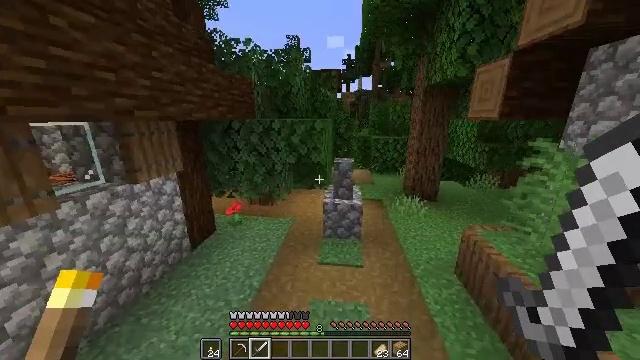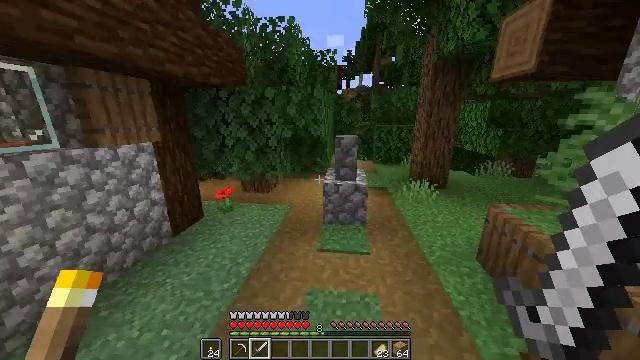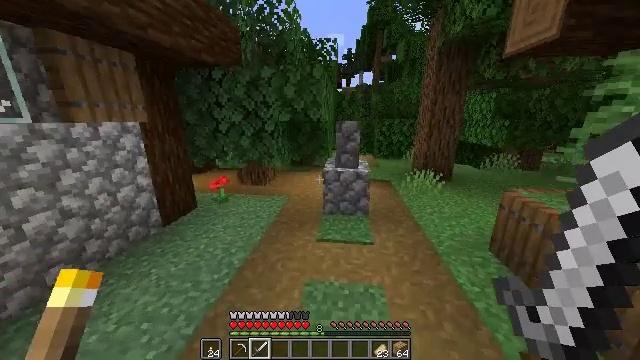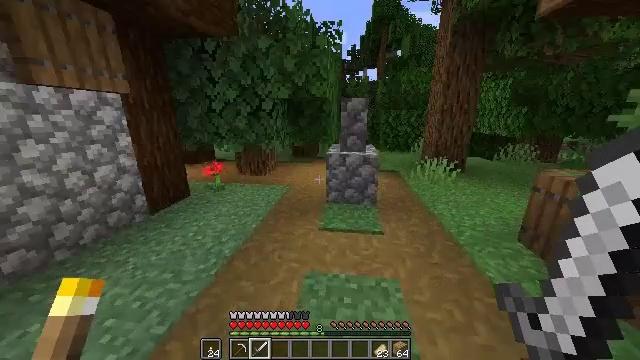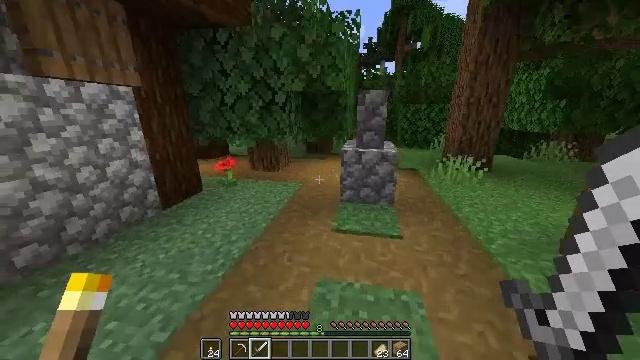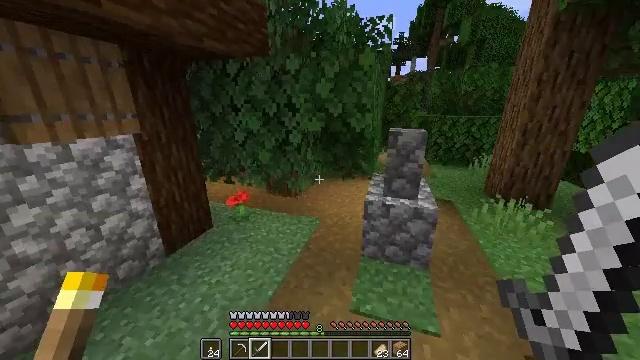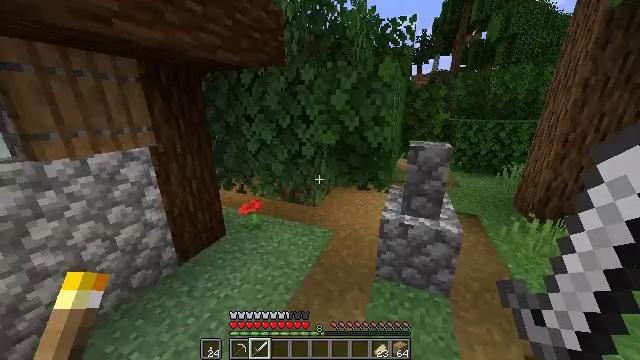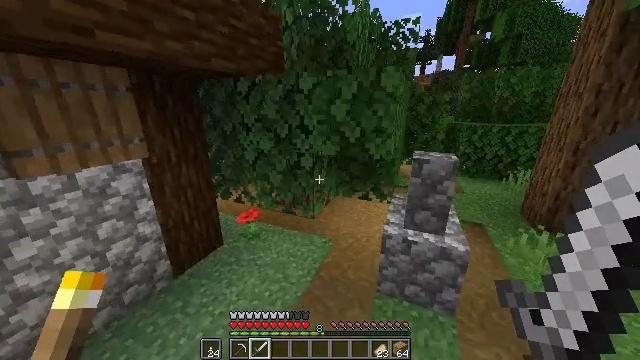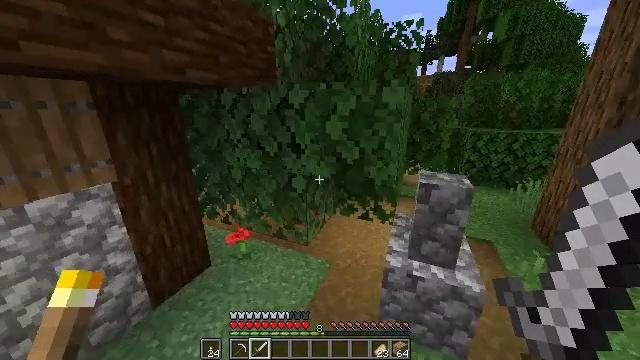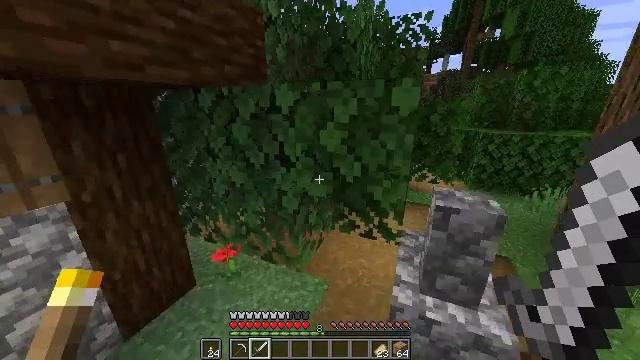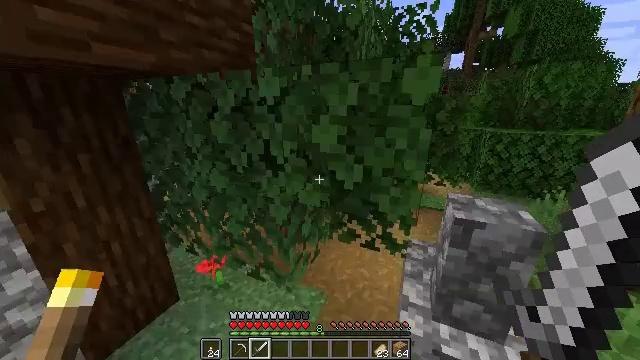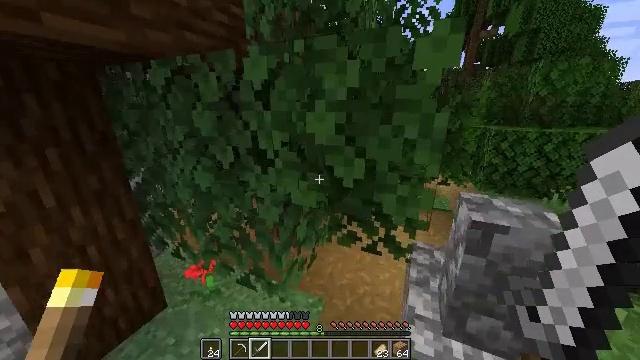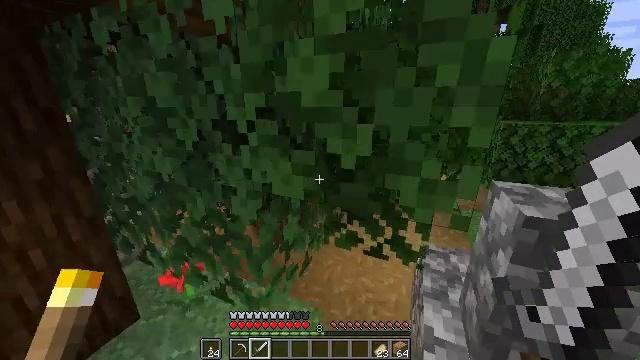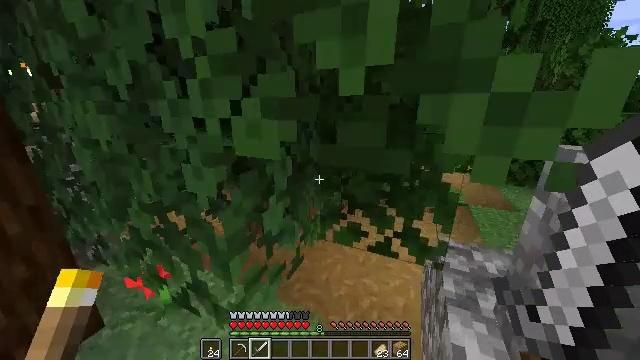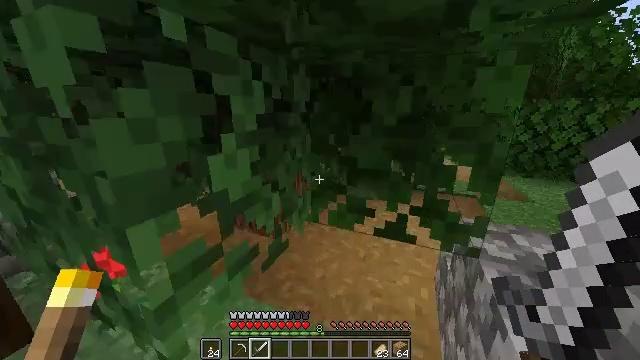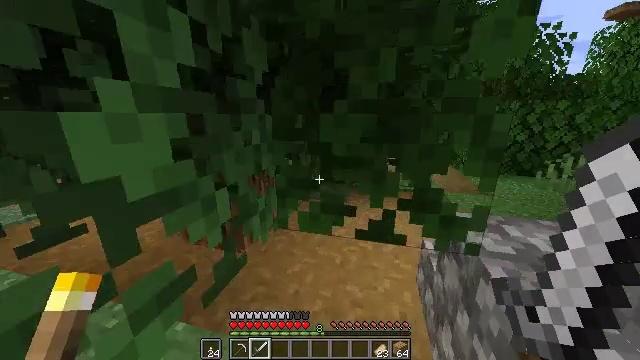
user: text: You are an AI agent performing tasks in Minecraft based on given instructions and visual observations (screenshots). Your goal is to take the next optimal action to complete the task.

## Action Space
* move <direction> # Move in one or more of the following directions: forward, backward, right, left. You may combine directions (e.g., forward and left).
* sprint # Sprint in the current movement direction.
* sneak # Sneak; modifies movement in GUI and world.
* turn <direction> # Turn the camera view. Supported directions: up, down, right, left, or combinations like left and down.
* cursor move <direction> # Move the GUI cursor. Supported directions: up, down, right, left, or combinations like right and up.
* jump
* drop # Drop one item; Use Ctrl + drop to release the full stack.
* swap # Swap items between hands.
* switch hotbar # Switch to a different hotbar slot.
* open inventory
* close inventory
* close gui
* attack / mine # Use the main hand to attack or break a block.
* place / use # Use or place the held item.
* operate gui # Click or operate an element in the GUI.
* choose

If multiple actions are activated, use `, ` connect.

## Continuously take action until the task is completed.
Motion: motion action
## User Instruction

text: Break oak leaves from the trees.
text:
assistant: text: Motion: move forward, sprint
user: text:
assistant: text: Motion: move forward, sprint
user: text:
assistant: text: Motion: move forward, sprint
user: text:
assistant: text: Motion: move forward, sprint, turn left and down, jump
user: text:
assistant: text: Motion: move forward, sprint, turn left, jump
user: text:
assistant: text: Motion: move forward, sprint, turn left, jump
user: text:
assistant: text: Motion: move forward, sprint, jump
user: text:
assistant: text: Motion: move forward, sprint
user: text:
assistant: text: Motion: move forward, sprint
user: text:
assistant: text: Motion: move forward, sprint
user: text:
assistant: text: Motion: move forward, sprint
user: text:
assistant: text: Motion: move forward, sprint
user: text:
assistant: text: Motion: move forward, sprint
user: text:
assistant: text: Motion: move forward, sprint
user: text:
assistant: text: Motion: move forward, sprint, turn right and up
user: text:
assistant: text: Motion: move forward, sprint, turn right and up
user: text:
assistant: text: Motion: move forward, sprint, turn right
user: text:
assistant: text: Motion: move forward, sprint, turn right
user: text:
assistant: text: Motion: move forward, sprint
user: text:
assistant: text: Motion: move forward, sprint
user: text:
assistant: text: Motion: move forward, sprint
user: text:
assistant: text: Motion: move forward, sprint
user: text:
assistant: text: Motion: move forward and move right, sprint, turn right
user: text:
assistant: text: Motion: move forward and move right, sprint, turn right and up
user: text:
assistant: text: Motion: move forward and move right, sprint
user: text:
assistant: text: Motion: move forward and move right, sprint, attack / mine
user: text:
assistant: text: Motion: move forward and move right, sprint, attack / mine
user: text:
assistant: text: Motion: move forward, sprint, turn right, attack / mine
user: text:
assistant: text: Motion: move forward, sprint, turn right, attack / mine
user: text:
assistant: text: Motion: move forward, sprint, attack / mine